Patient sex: M
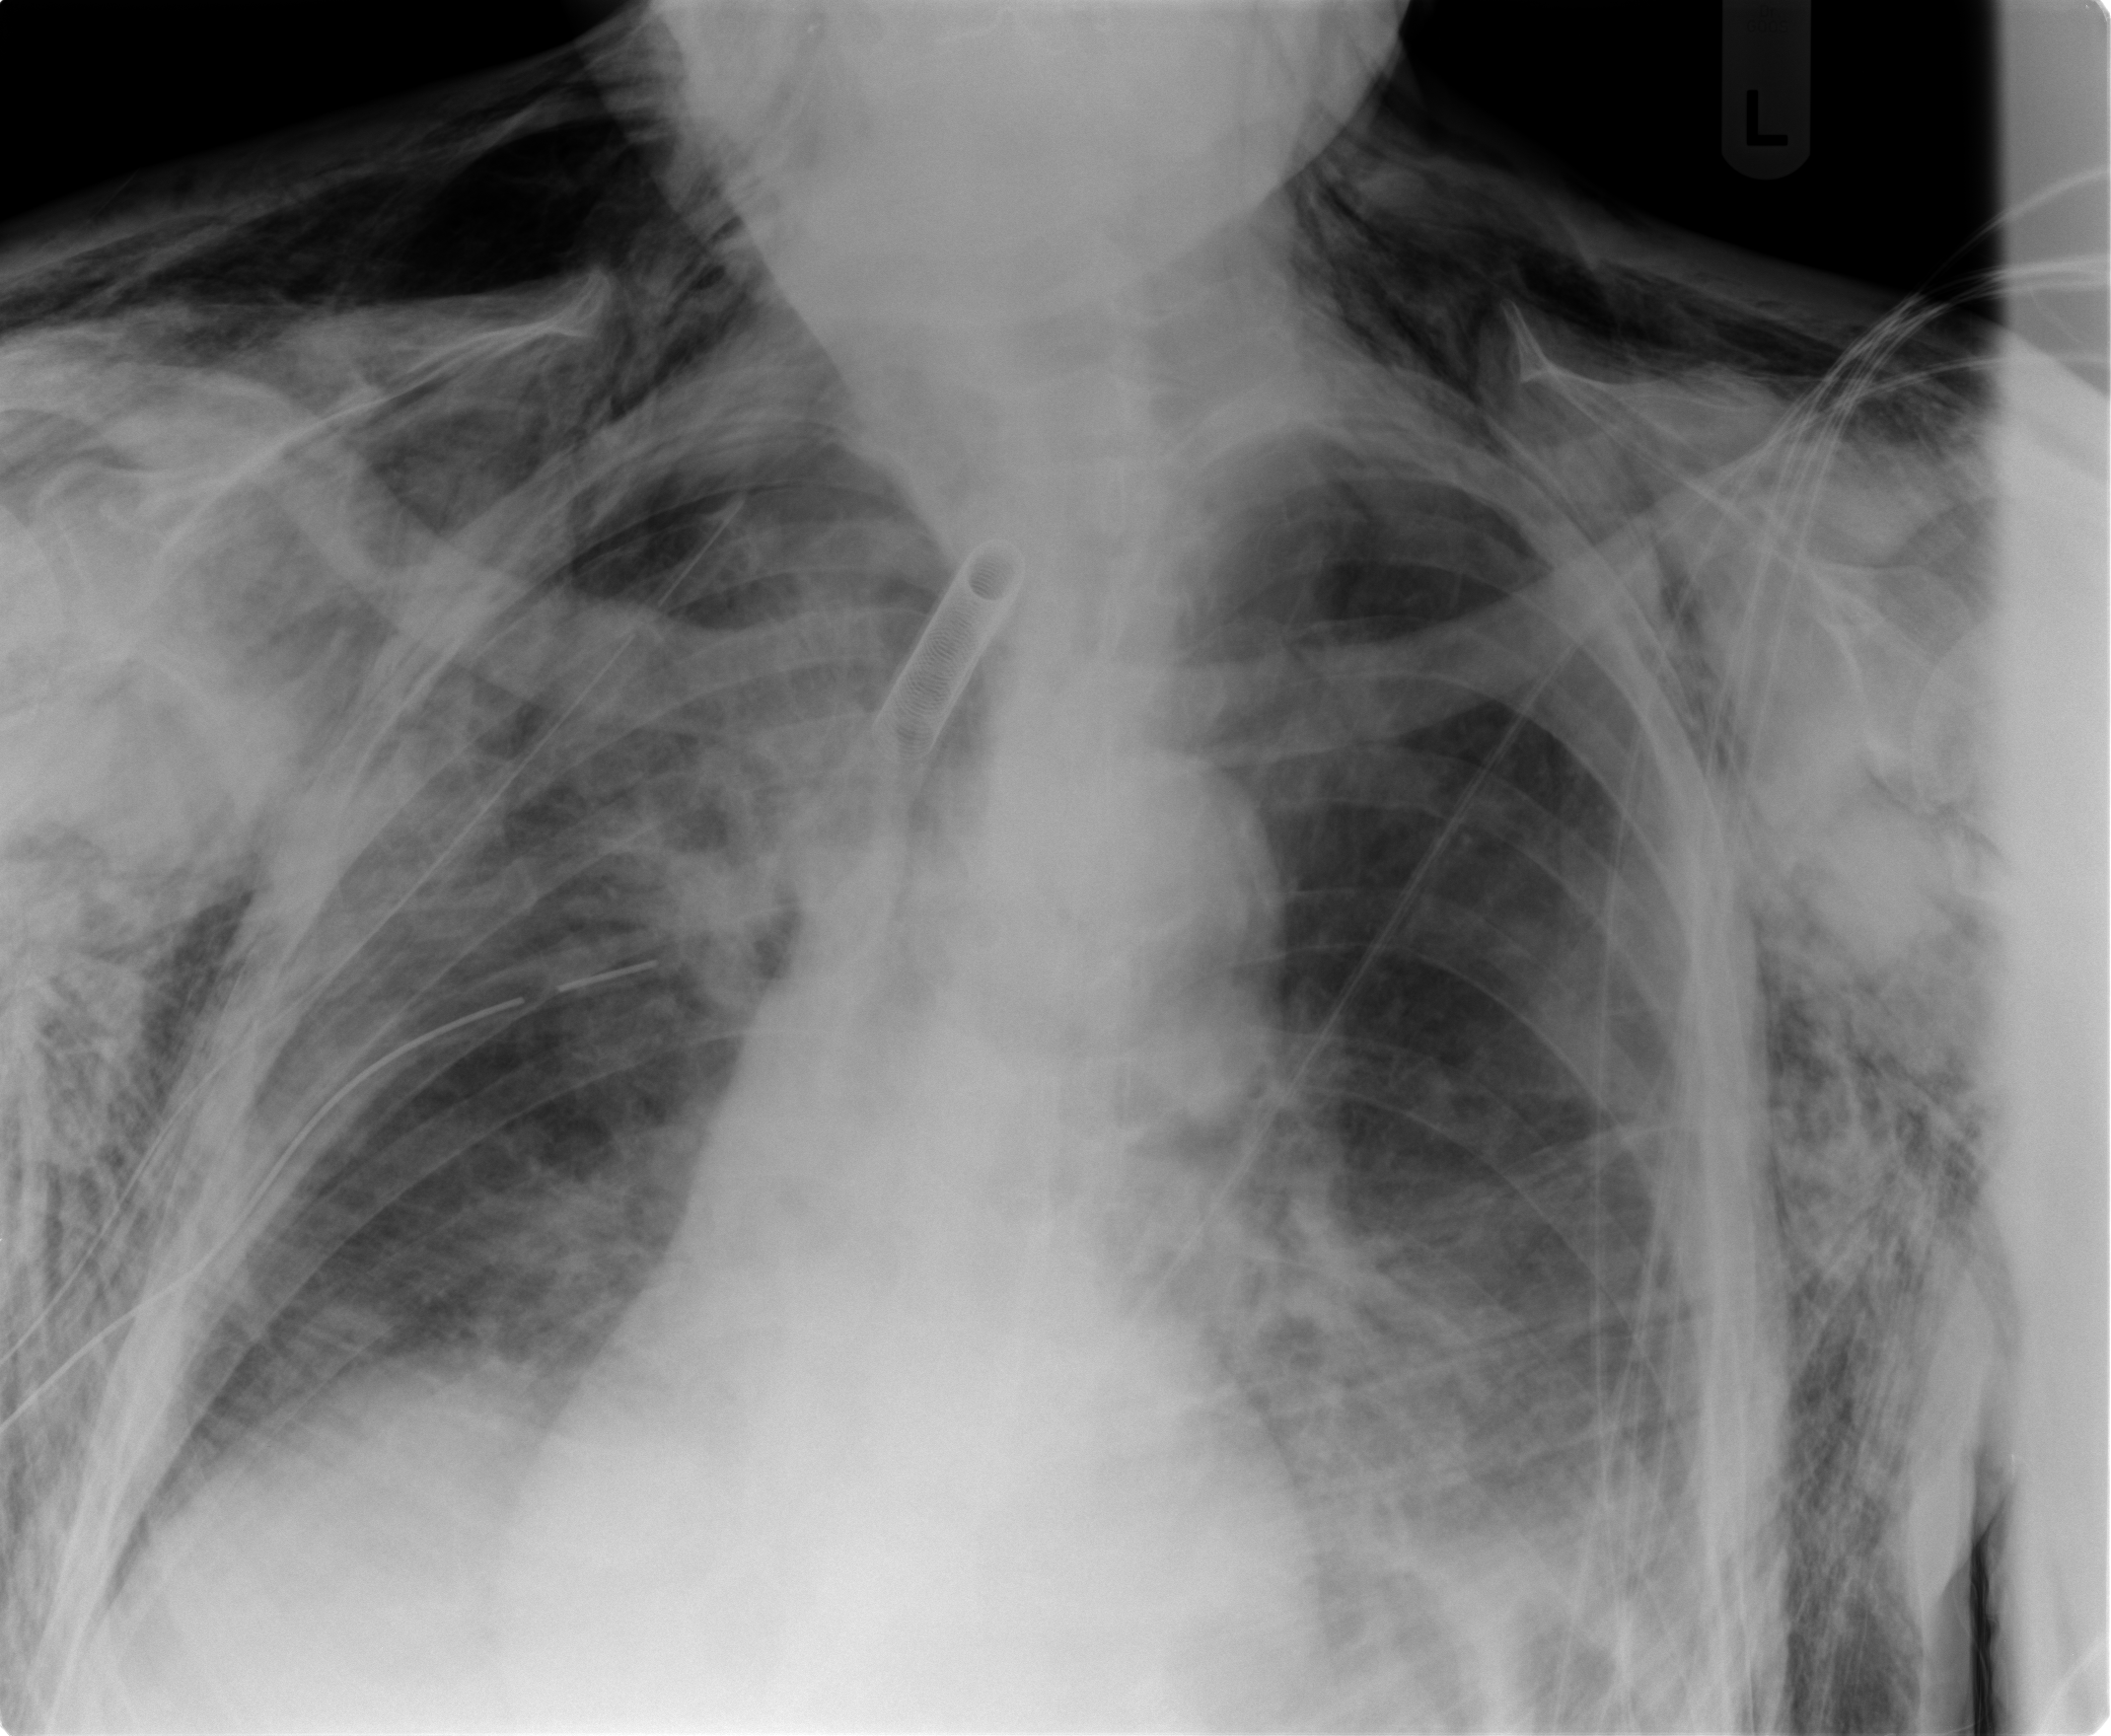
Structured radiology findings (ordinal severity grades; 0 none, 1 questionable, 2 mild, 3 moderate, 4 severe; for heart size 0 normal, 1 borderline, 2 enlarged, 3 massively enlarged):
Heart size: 0
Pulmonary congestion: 2
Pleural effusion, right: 0
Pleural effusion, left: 0
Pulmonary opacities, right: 1
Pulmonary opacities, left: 1
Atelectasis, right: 2
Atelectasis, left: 2